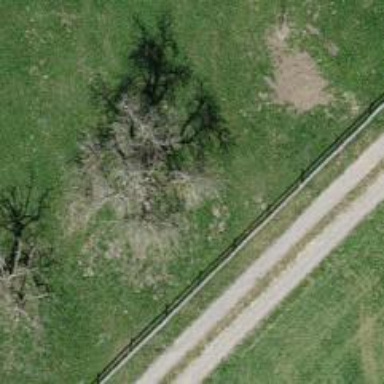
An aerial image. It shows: Agricultural area with deciduous broadleaved trees.